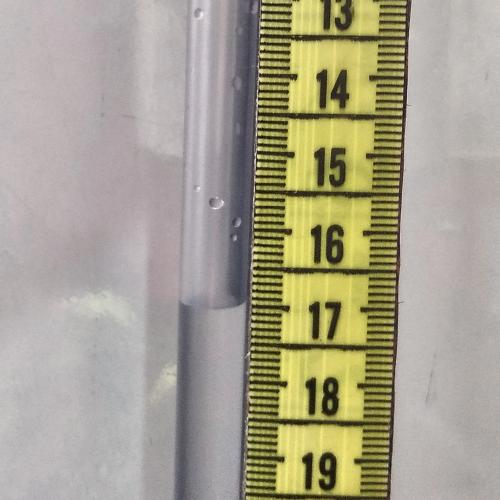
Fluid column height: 17.0 cm